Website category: jobs
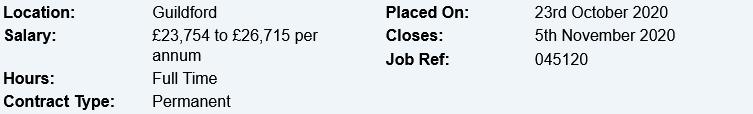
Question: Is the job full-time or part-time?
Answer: Full Time

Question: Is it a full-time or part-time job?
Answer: Full Time

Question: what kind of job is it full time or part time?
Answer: Full Time

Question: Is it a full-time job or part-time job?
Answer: Full Time

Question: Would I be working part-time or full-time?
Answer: Full Time

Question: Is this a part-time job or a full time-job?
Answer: Full Time

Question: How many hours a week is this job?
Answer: Full Time

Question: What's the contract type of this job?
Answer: Permanent

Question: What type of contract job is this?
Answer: Permanent

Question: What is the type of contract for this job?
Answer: Permanent

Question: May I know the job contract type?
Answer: Permanent

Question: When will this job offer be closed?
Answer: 5th November 2020

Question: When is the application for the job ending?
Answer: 5th November 2020

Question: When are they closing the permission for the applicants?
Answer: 5th November 2020

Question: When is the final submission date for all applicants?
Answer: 5th November 2020

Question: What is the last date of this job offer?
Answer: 5th November 2020

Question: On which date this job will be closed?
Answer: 5th November 2020

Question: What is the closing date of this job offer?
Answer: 5th November 2020

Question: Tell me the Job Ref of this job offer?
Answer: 045120

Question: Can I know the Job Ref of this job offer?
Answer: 045120

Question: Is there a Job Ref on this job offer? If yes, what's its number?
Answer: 045120

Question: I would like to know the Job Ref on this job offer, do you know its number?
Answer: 045120

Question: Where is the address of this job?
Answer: Guildford

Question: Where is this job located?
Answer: Guildford

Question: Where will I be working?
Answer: Guildford

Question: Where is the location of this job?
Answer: Guildford

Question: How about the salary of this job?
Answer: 23,754 to 26,715 per annum

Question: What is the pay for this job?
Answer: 23,754 to 26,715 per annum

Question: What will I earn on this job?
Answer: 23,754 to 26,715 per annum

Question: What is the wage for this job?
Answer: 23,754 to 26,715 per annum

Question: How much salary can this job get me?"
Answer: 23,754 to 26,715 per annum

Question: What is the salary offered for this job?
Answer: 23,754 to 26,715 per annum

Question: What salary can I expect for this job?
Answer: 23,754 to 26,715 per annum

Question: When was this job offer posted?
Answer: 23rd October 2020

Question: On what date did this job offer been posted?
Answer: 23rd October 2020